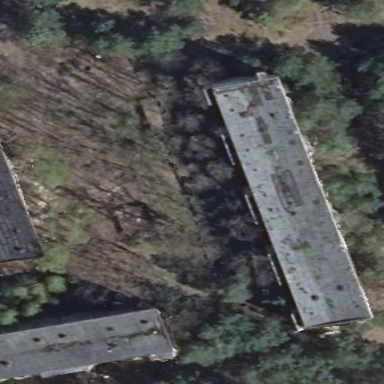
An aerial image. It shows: Partly ruinous building in state of ruins.